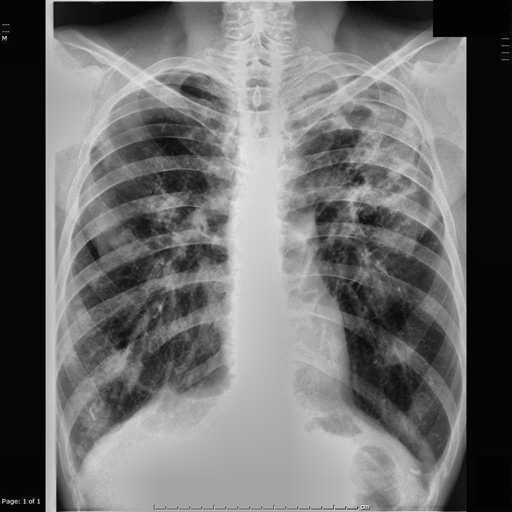
Finding: TUBERCULOSIS